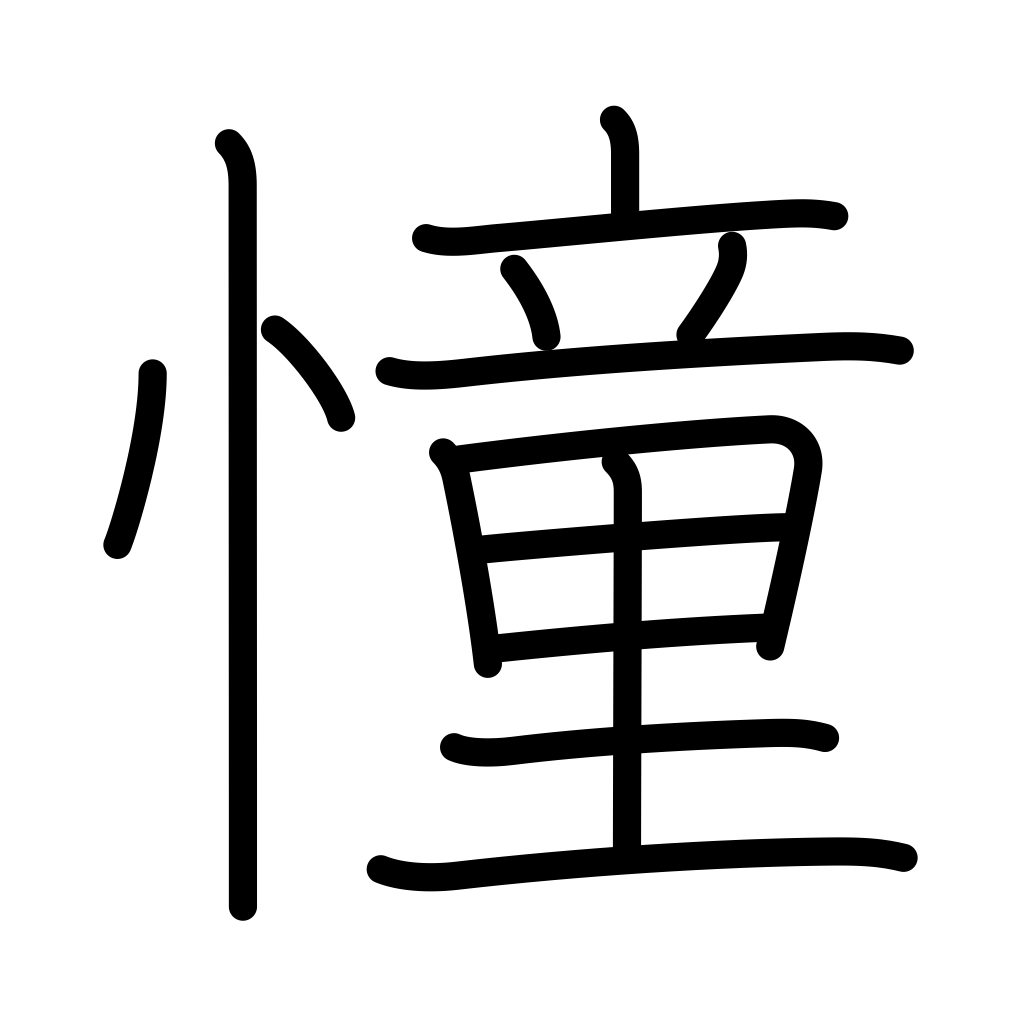
Meaning: yearn after, long for, aspire to, admire, adore